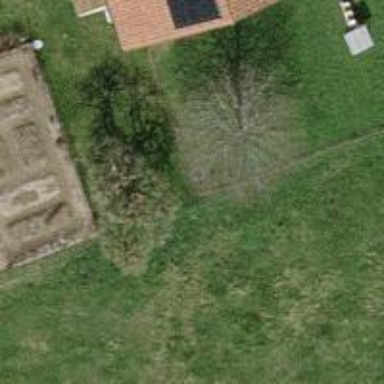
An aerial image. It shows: Tree in garden.